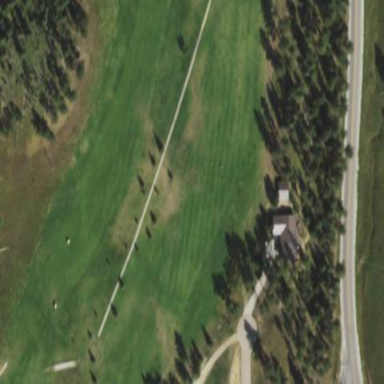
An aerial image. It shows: Scenic golf fairway.